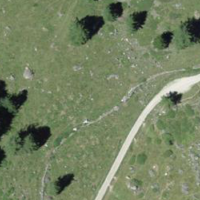
EUNIS habitat code: 26
Species observed at this site:
Euphorbia cyparissias